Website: walmart
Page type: payment
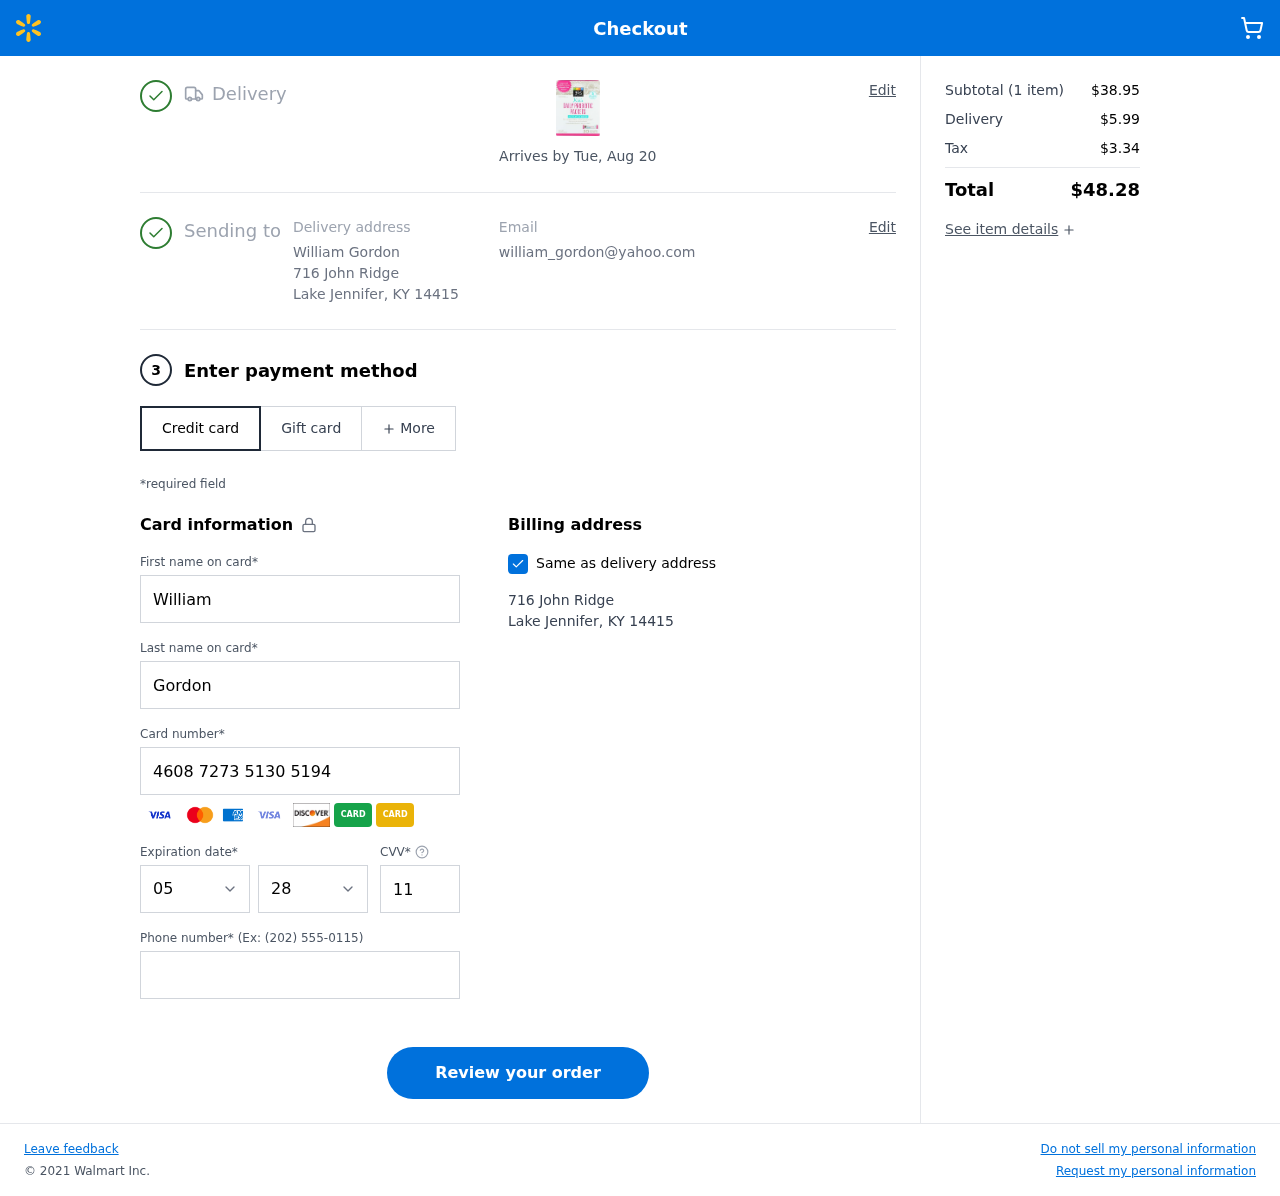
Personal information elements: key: PII_CARD_CVV
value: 116
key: PII_CARD_EXPIRY_MONTH
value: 05
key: PII_CARD_EXPIRY_YEAR
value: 28
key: PII_CARD_NUMBER
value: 4608 7273 5130 5194
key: PII_CITY
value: Lake Jennifer
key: PII_EMAIL
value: william_gordon@yahoo.com
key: PII_FIRSTNAME
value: William
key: PII_FULLNAME
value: William Gordon
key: PII_LASTNAME
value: Gordon
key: PII_PHONE
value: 7238049321
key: PII_POSTCODE
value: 14415
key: PII_STATE_ABBR
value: KY
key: PII_STREET
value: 716 John Ridge
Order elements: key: ORDER_DELIVERY_DATE
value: Arrives by Tue, Aug 20
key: ORDER_NUM_ITEMS
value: (1 item)
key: ORDER_SUBTOTAL
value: $38.95
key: ORDER_SHIPPING_COST
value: $5.99
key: ORDER_TAX
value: $3.34
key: ORDER_TOTAL
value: $48.28